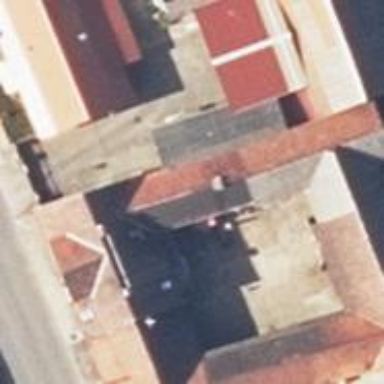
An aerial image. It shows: View of roof of building.